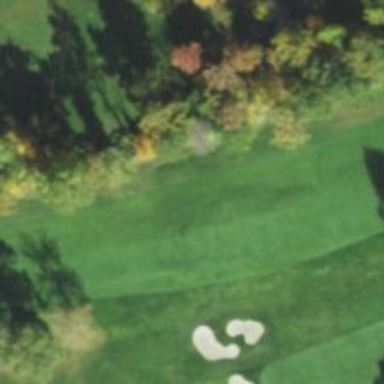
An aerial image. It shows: Golf fairway surrounded by grass.